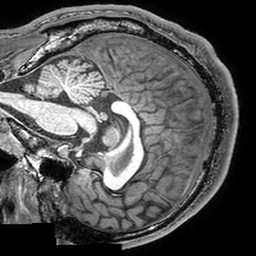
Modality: T1w
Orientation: sagittal
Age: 24
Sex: male
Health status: healthy
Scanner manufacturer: philips
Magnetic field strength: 3 T
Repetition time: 0.007107 s
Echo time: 0.003221 s